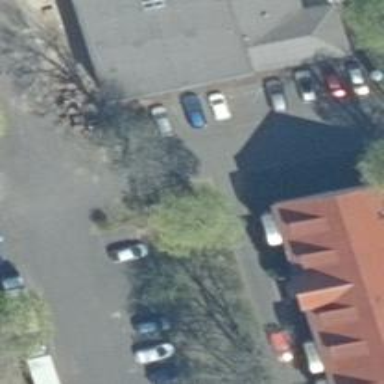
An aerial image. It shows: Footway.